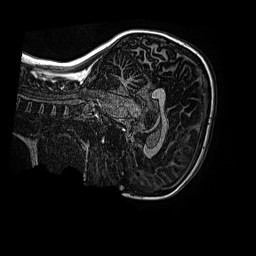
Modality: MP2RAGE
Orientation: sagittal
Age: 11
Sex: female
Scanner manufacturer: siemens
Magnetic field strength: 3 T
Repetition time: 4 s
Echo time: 0.00299 s